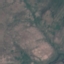
Label: HerbaceousVegetation